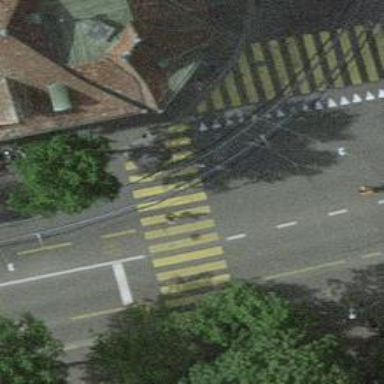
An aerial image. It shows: Kerb barrier.